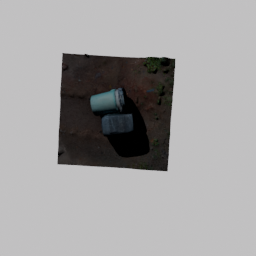
Label: mechanical